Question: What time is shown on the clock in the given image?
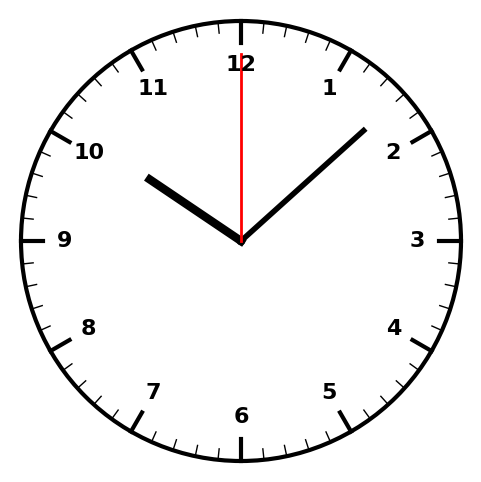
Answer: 10:08:00